Interaction volume radius: 10 \u00c5
Interaction volume height: 20 \u00c5
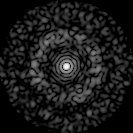
Disorder parameter: 0.8363